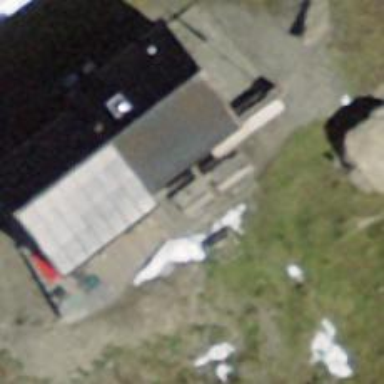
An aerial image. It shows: Picnic table located in leisure land area.